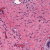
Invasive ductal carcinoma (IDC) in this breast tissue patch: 0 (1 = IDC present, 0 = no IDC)